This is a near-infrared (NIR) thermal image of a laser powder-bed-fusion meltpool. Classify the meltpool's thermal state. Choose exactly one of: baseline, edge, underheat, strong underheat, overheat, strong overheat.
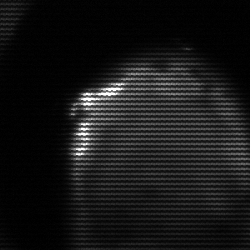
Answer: edge